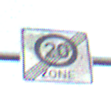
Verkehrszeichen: EndeZone20
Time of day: SunriseSunset
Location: Outdoor (RoadRail)
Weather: PartlyCloudy
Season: NotSpecified
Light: Natural